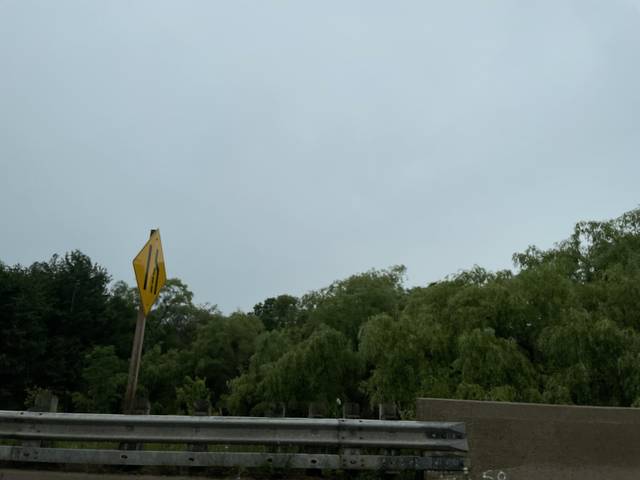
Region: Canada
Coordinates: 43.432, -80.329